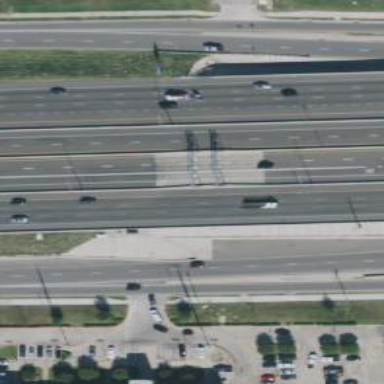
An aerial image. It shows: Toll gantry on the road.